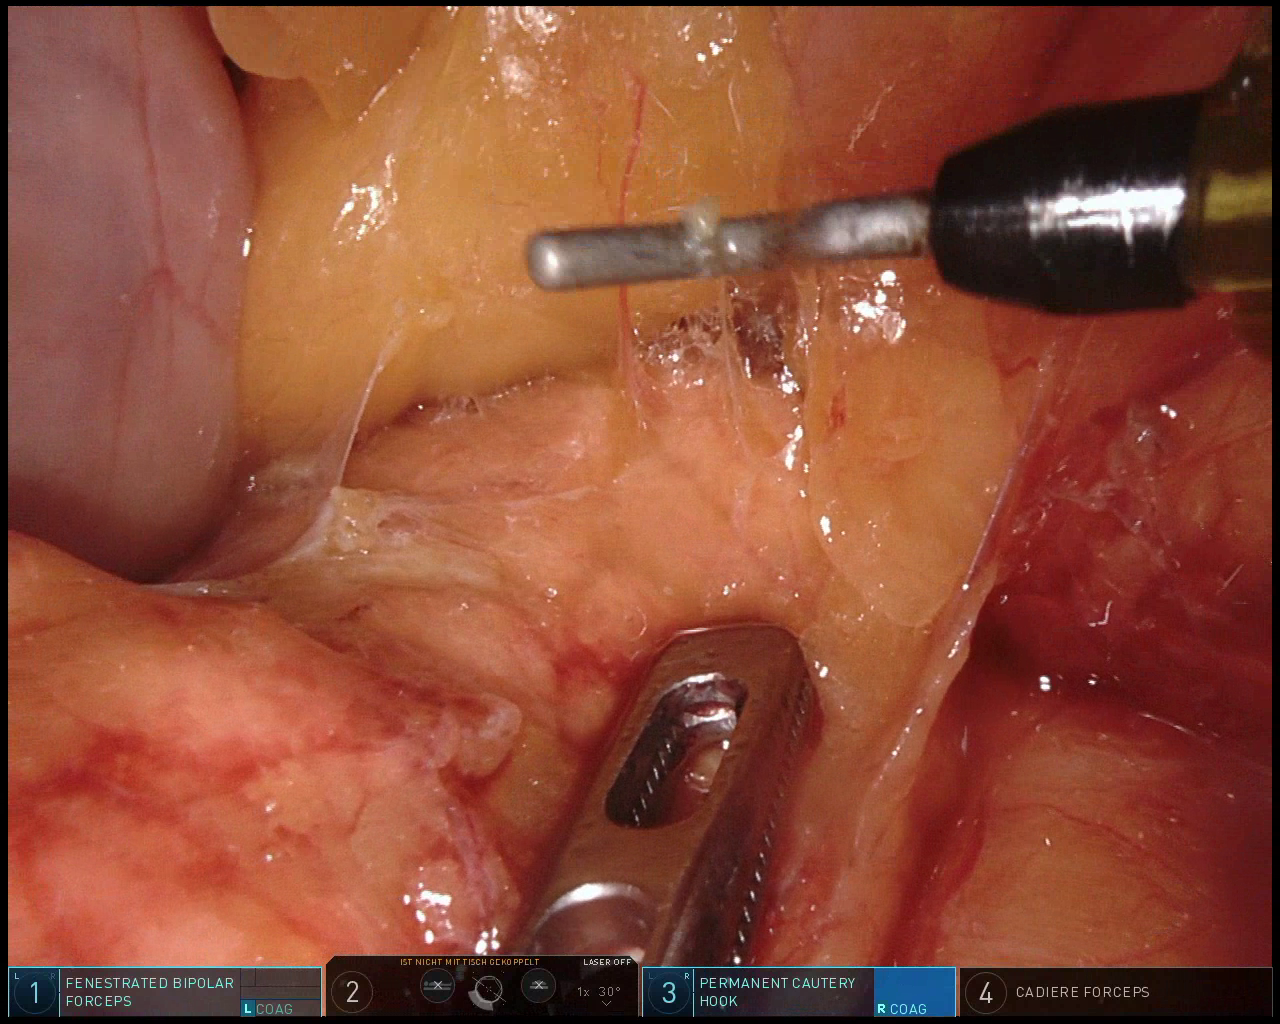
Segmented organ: pancreas
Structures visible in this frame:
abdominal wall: no
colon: no
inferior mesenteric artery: no
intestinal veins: no
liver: no
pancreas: yes
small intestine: no
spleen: no
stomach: yes
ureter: no
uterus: no
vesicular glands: no